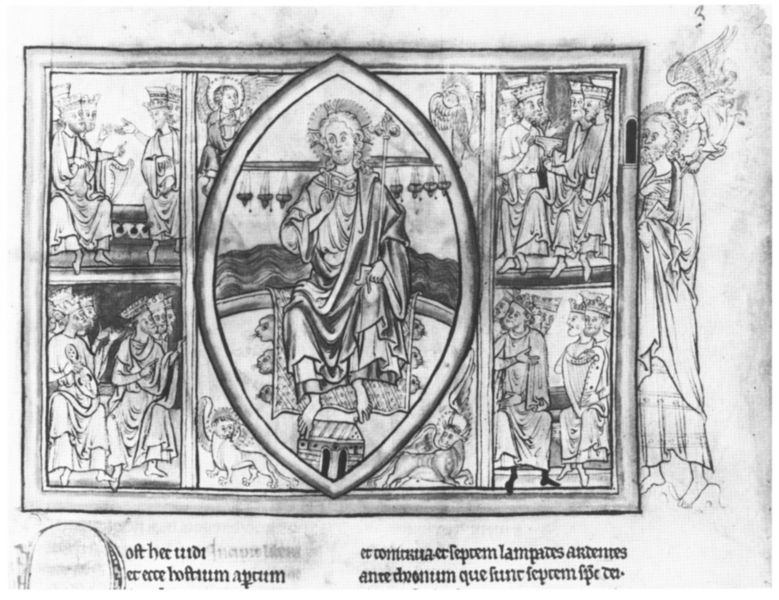
Titel: Tanner Apokalypse
Institution: Oxford, Bodleian Library
Schlagwörter: vogel, schwarz, zeichnung, alt, bibel, johannes, taube, porträt, krone, engel, schrift, stab, bischof, könig, illustration, bleistift, weß, nimbus, jesus, mittelalter, könige, löwe, heilige, jünger, heilig, viereck, auferstehung, drache, latein, lateinisch, markus, mandorla, buchmalerei, evangelisten, lukas, madorla, orante, heilsbringer